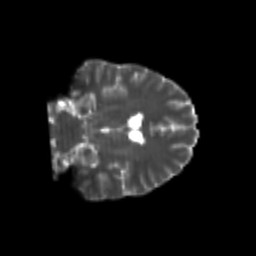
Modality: T2w
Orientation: coronal
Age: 23
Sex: female
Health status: healthy
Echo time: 0.074 s